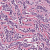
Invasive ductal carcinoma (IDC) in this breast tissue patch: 1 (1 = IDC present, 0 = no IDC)